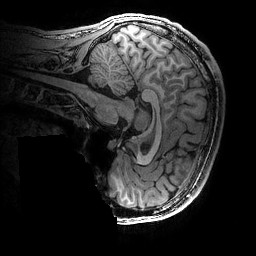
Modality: T1w
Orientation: sagittal
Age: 16
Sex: male
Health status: ill
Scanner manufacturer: ge
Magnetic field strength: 3 T
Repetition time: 0.007664 s
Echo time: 0.00342 s